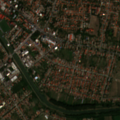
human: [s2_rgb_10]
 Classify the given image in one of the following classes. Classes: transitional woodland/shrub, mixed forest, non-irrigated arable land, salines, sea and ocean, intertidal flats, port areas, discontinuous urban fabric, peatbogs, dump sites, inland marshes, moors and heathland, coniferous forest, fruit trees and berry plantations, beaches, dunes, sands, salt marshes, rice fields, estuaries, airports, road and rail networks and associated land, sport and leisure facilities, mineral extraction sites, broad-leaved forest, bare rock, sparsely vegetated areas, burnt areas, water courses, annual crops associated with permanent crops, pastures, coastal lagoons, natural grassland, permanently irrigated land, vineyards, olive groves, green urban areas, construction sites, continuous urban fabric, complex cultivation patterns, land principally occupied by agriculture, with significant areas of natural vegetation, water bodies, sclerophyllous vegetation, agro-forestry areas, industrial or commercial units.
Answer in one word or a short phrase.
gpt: discontinuous urban fabric, industrial or commercial units, complex cultivation patterns, land principally occupied by agriculture, with significant areas of natural vegetation